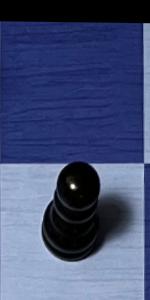
Label: Pawn_Black